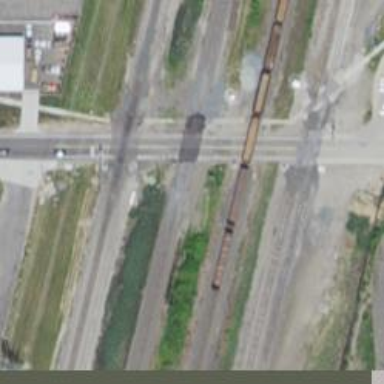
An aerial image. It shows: Level crossing with lights and saltire markings.